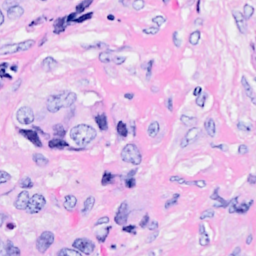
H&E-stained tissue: Breast